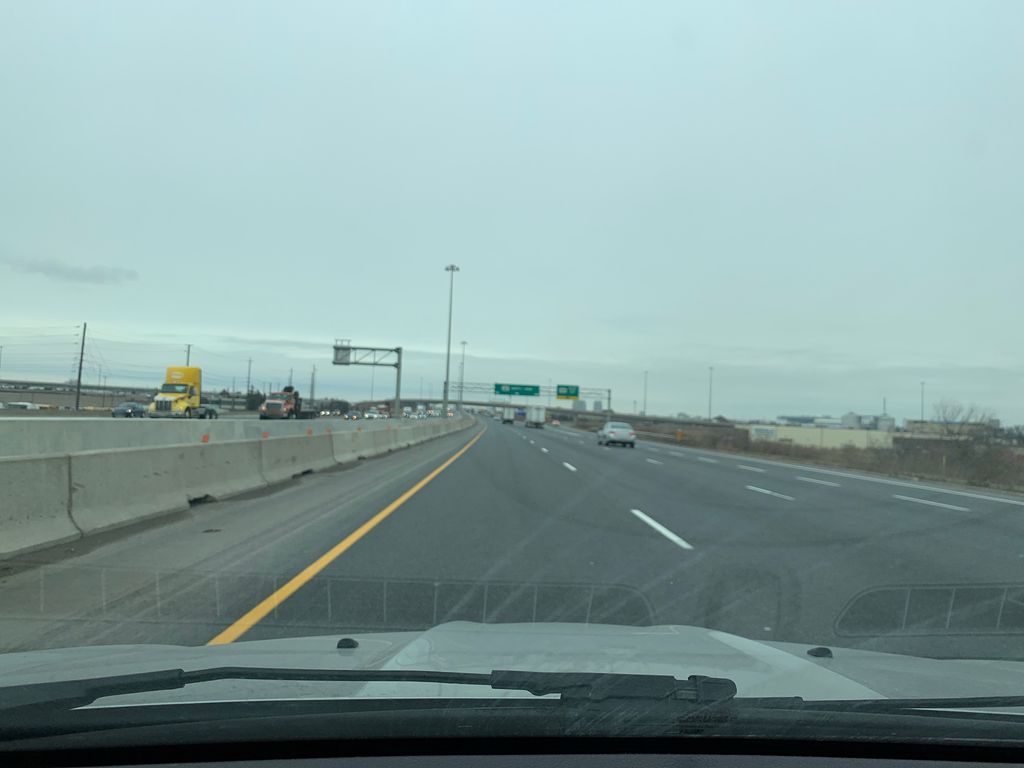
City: toronto